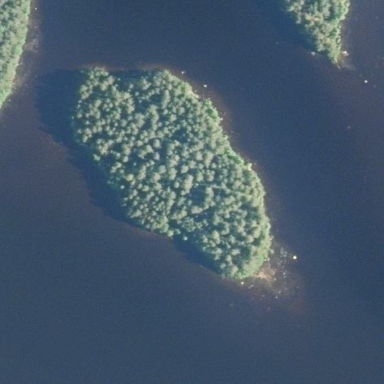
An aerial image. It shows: Islet.